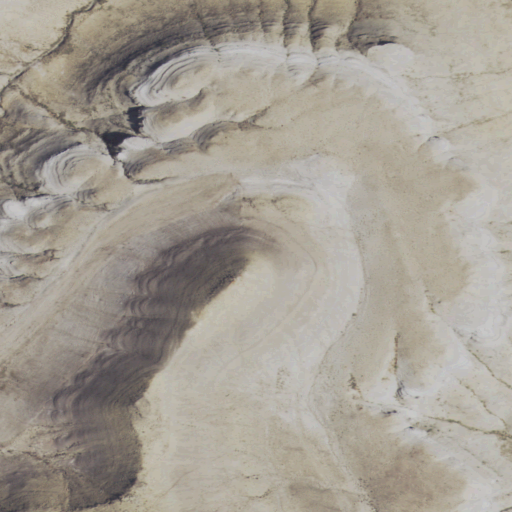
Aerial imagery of mountain in Wyoming named Katys Nipple containing barren land, shrub, and grassland